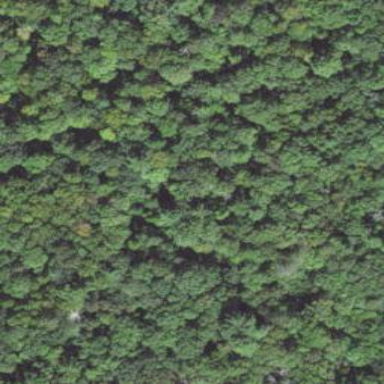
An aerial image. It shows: Woodland with needle-leaved trees.